Here is the time-frequency representation (spectrogram) of a rolling-element bearing's vibration measurement. Diagnose the bearing from this image, choosing from: normal, inner_race, outer_race, ball.
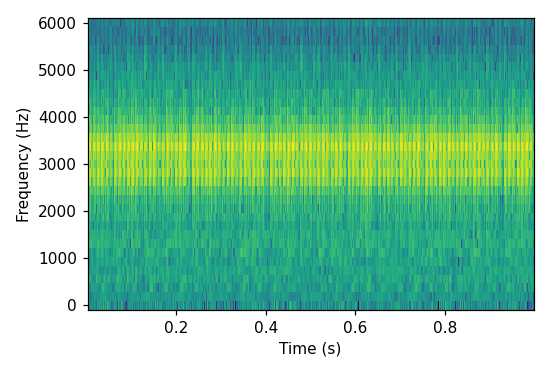
Answer: outer_race